Interaction volume radius: 5 \u00c5
Interaction volume height: 10 \u00c5
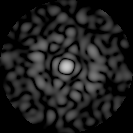
Disorder parameter: 0.8389